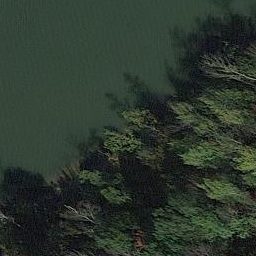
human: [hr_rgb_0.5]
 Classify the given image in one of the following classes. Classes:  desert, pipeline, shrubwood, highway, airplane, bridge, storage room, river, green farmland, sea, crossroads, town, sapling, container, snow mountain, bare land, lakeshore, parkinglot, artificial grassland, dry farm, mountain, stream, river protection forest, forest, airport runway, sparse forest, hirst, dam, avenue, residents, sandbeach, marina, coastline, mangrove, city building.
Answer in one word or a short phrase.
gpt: river protection forest